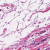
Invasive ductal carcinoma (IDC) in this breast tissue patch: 0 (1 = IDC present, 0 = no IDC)